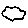
Label: cloud